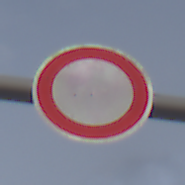
Verkehrszeichen: VerbotFahrzeugeAllerArt
Umgebung: Outdoor, Nature
Tageszeit: SunriseSunset
Wetter: PartlyCloudy
Licht: Natural
Jahreszeit: NotSpecified
Kontrast: LowContrast